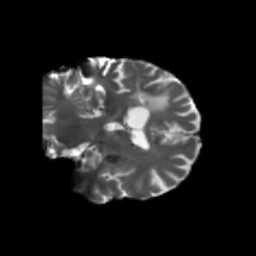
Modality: T2w
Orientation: coronal
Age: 74
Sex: female
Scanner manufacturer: siemens
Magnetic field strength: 3 T
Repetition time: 5.25 s
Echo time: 0.08 s